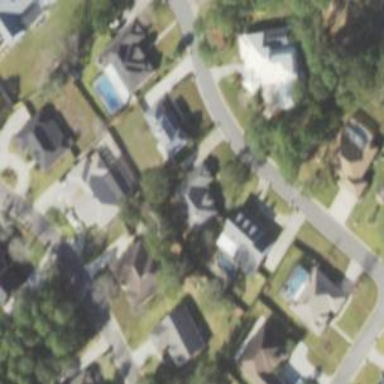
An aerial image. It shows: Residential area composed of single-family homes.